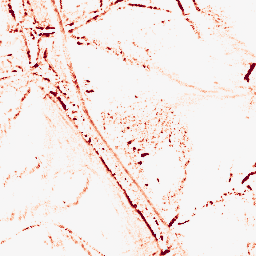
Category: morphological
Decomposition family: morphological_diamond
Decomposition parameters: operation: opening
radius: 3
Upsampling method: cubic_catmull_rom
Upsampling parameters: scale: 2
Upsampling scale: 2